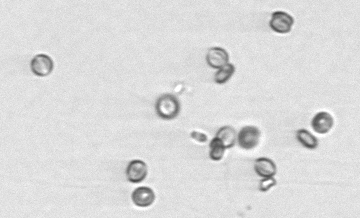
Label: Thalassiosira_sp_aff_mala